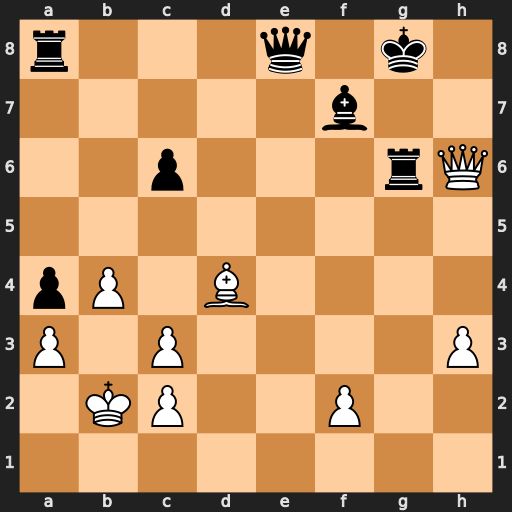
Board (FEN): r3q1k1/5b2/2p3rQ/8/pP1B4/P1P4P/1KP2P2/8
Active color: w
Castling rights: -
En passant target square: -
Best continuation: Qh8#